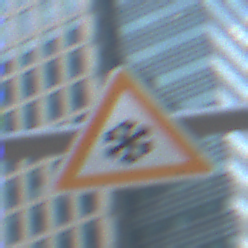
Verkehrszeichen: SchneeOderEisglaette
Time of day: MorningAfternoon
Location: Outdoor (Urban)
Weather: PartlyCloudy
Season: NotSpecified
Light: Natural